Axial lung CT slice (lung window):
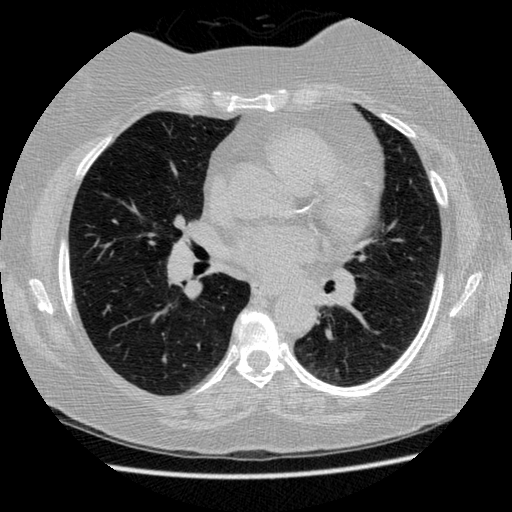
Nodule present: no